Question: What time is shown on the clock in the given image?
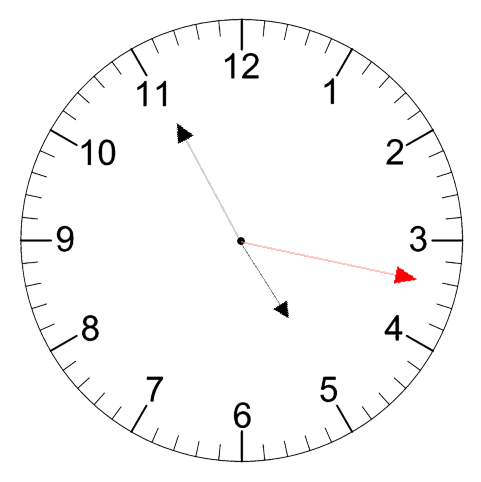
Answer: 04:55:17